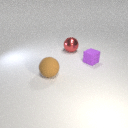
large red metal sphere behind large brown rubber sphere